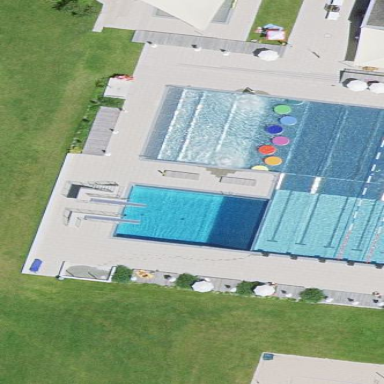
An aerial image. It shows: Swimming pool located in leisure land.